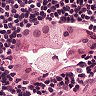
Metastatic tissue present: yes